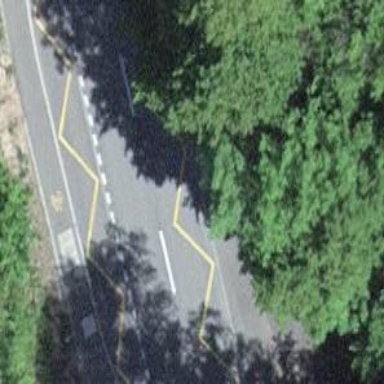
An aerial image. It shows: Bus stop equipped with public transport stop position.